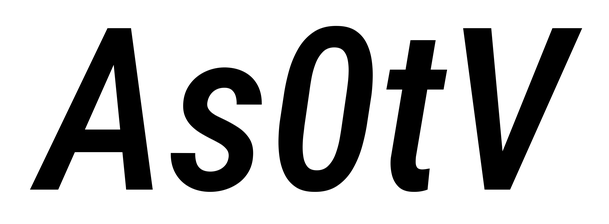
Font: Roboto-Italic_Condensed_Medium_Italic